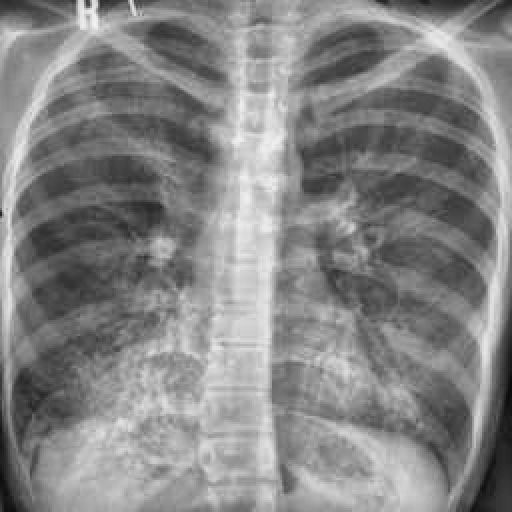
Finding: TUBERCULOSIS